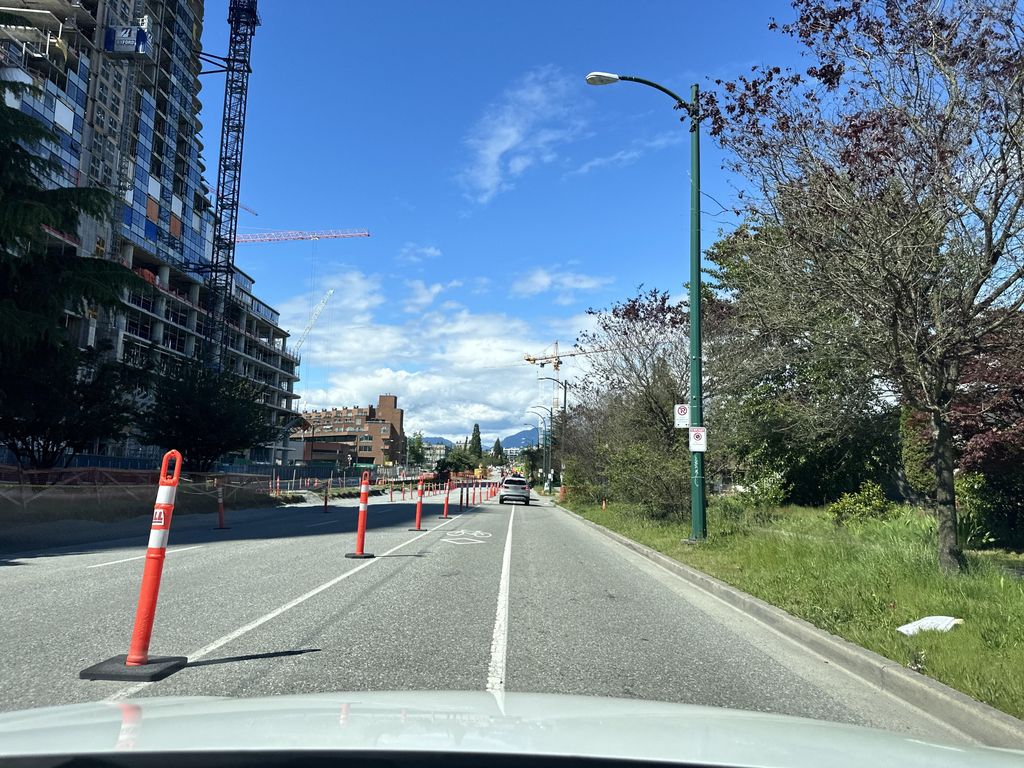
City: vancouver